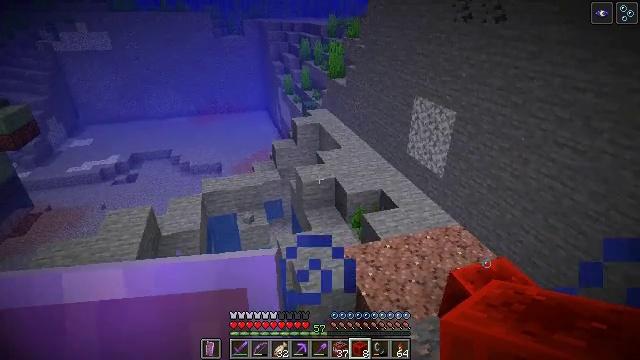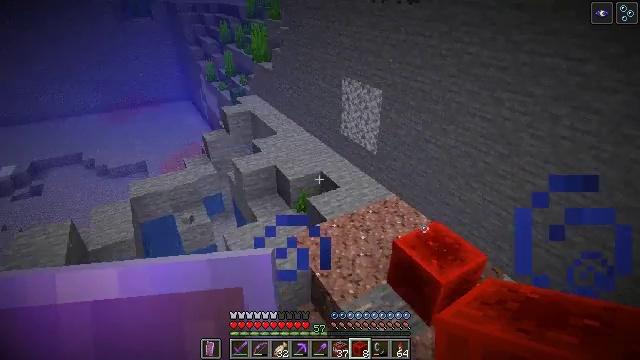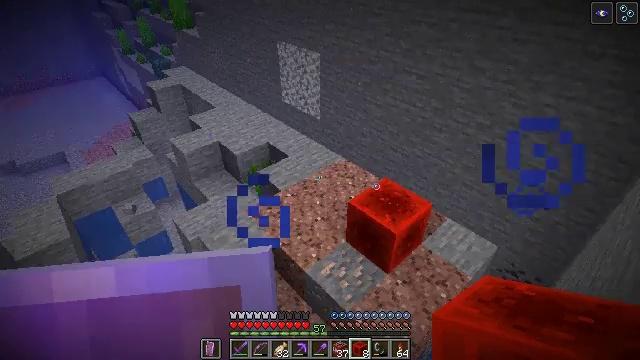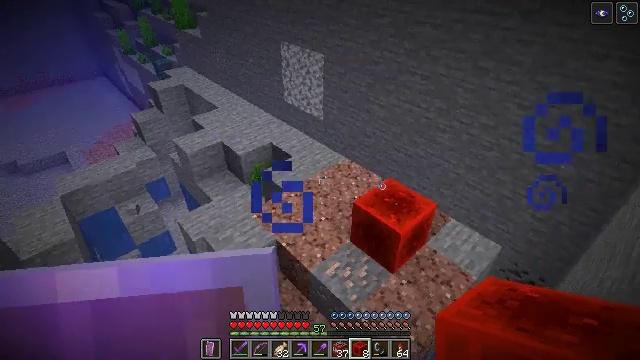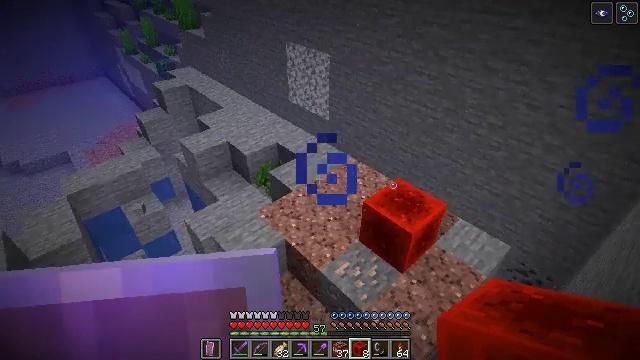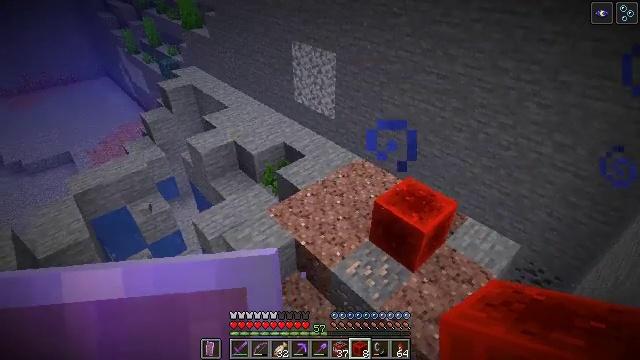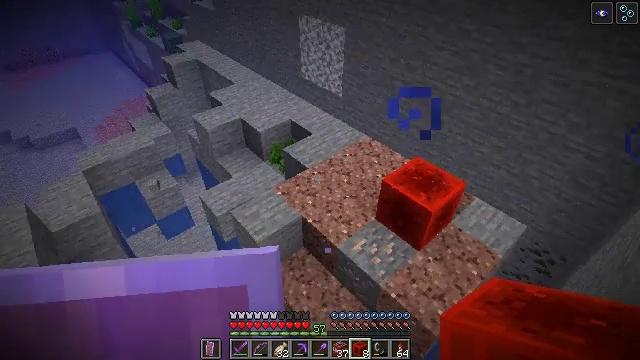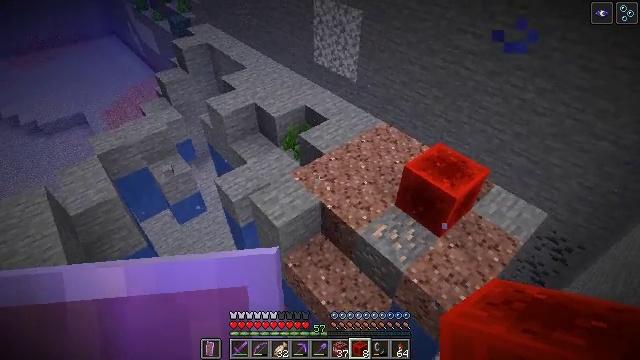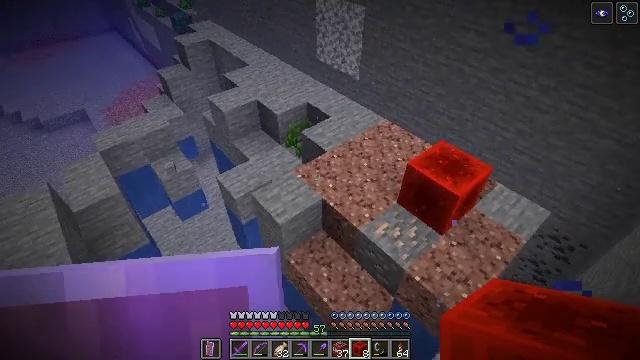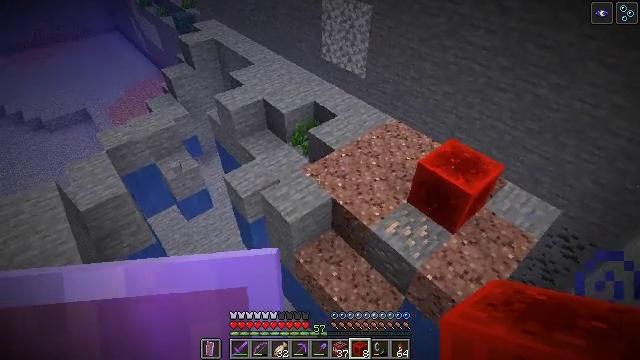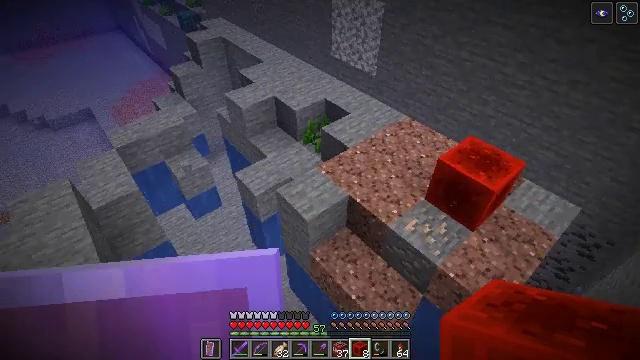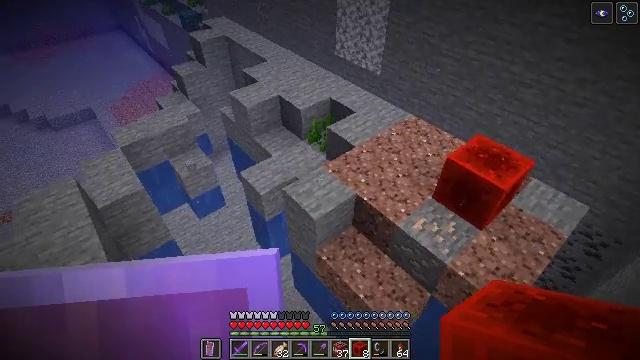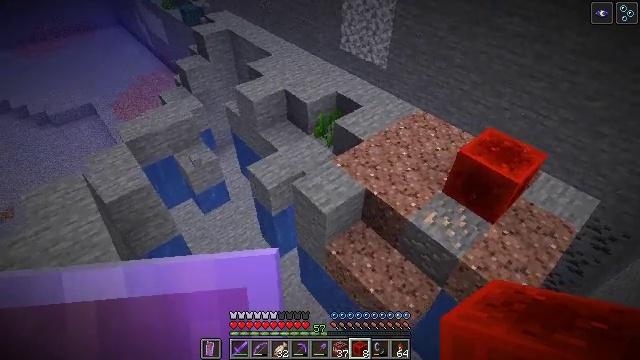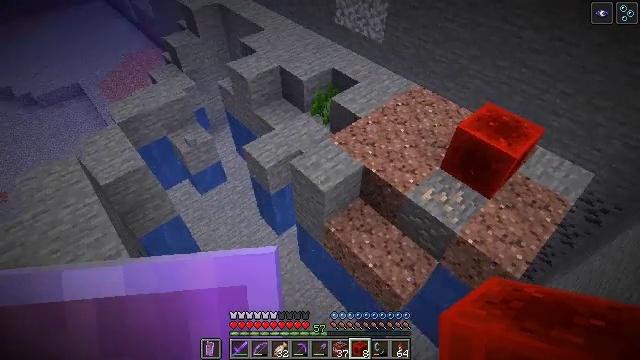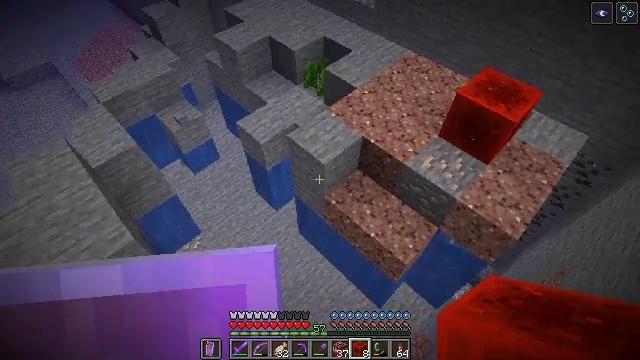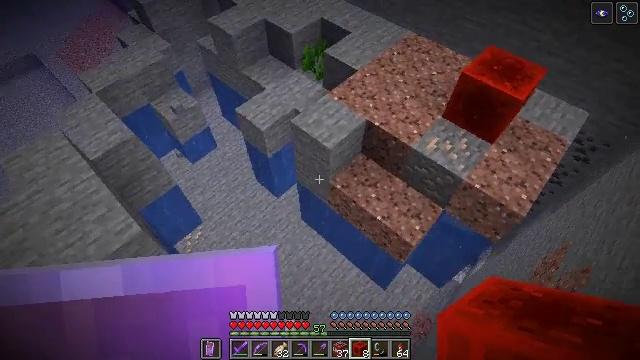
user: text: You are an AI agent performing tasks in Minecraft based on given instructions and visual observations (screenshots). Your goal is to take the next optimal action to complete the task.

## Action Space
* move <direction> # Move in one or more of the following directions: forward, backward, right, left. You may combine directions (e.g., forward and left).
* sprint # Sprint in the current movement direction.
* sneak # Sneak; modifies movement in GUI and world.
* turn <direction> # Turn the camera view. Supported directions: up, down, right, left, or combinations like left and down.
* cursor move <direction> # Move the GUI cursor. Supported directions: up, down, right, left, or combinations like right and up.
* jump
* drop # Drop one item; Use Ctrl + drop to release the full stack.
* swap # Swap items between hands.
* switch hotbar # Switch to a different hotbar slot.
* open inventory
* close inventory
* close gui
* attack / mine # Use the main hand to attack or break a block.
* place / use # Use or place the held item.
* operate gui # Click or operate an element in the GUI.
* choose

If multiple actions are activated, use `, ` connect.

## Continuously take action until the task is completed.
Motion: motion action
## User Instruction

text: Collect seagrass by hand or tool.
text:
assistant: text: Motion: move left, turn right and down
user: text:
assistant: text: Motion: move left, turn right and down
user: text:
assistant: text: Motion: move left
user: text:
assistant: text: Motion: move left
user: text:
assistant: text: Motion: move left
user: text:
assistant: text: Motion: move left, turn left and down
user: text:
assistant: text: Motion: move left, turn down
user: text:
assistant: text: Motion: move left
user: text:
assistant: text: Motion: move left
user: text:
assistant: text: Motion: move left
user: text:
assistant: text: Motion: move left
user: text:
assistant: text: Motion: move left
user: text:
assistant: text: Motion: move left, turn right and down
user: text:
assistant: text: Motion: move left, turn right and down
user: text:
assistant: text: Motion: move left, turn right and down
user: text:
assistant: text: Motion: move left, turn right and down
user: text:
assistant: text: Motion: move left, turn right and down
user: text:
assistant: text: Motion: move left
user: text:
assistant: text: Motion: no_op
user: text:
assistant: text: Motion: turn right and up
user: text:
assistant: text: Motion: turn right and up
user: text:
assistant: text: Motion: no_op
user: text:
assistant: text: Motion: no_op
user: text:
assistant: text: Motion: no_op
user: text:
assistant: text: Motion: turn right and up, jump
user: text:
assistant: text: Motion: turn right and up, jump
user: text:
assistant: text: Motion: jump
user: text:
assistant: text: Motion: jump
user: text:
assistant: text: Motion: jump
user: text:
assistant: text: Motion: jump